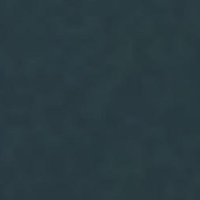
EUNIS habitat code: 14
Species observed at this site:
Potamogeton perfoliatus